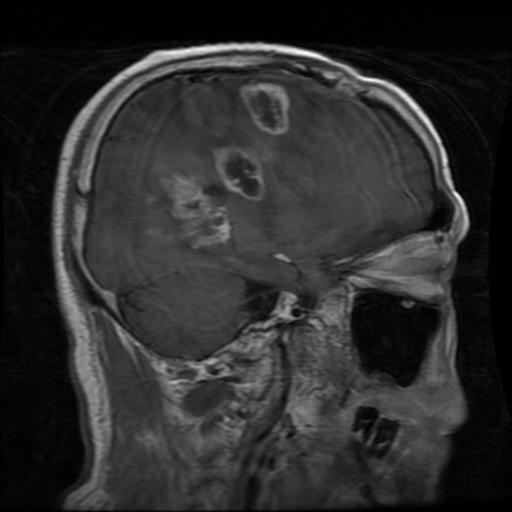
Label: glioma